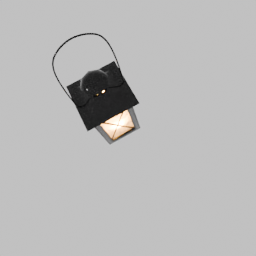
Label: lighting